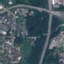
Land use / land cover class: Highway